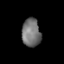
Tissue: lung
Cell type: T cells
Senescence score: 0.192
Nuclear area (px): 517
Mean DAPI intensity: 114.041